Question: I have a query where I need to get post + every tag that it has. But since Tags are in separate table it makes things hard for me for two reasons. I am not really sure that I even need to pass two values, maybe I can do this somehow differently.
Note that Model is created automatically using LINQ to SQL Classes.
---
## DB

## Code
'''
public ActionResult Edit(int id)
{
// Get post from DB
var post = (from p in _db.Posts
where p.ID == id
select p).Single();
// Get PostTags from DB
var postTag = (from pt in _db.PostTags
where pt.PostID == id
select pt);
// Now looping through PostTags in order to find all tag names associated with the post
string tagList = string.Empty;
foreach (var pt in postTag)
{
var tag = (from t in _db.Tags
where t.ID == pt.TagID
select t).Single();
tagList += tag.Name + " ";
}
return Content(tagList); // This works as intended, outputs all tags for current post
return View(); // How can I return post itself + tagList ?
}
'''
## Problem
1. As you can see I want to pass post to my view and it makes sense, but I need to somehow pass the tagList string that contains tags as well. How can I do that?
2. I think my query is bad. I'm not experienced with SQL/LINQ so this is the only thing that I came up with. Maybe I can do the same thing somewhat "smarter"?
Okey, thank you for answers. Both ViewBag and creating BlogViewModel are good. I will go with BlogViewModel I think. But my second question still remains.
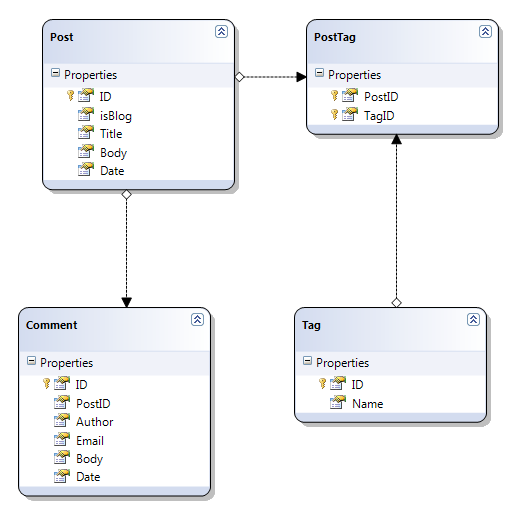
Answer: Have you considered creating a ViewModel that would hold both of these objects, and passing that ViewModel to your View? You can also use LINQ to improve your queries.
'''
public class TaggingModel
{
public string TagList {get; set;}
public PostClass Post {get; set;}
}
public TaggingModel(string tagList, Post post)
{
this.TagList = tagList;
this.YourPost = post;
}
'''
'''
var post = _db.Posts.Where(pt => pt.PostID == id).Single();
var postTags = post.PostTags.Where(pt => pt.PostID == id);
string tagList = string.Empty;
foreach(var pt in postTags)
{
var tag = _db.Tags.Where(t => t.ID == pt.TagID).Single();
tagList += tag.Name + " ";
}
TaggingModel model = new TaggingModel(tagList, post);
return View(model);
'''
You could also use other methods to send the message across, such as storing them in the ViewData if you didn't want to implement a Model for it.